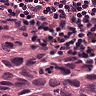
Metastatic tissue present: yes